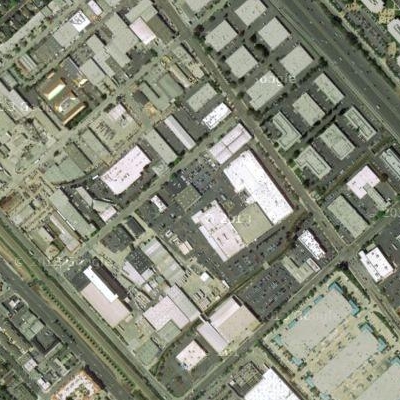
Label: cIndustry